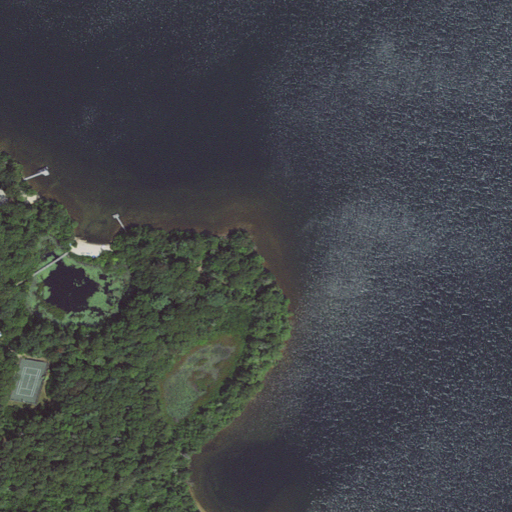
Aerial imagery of cape in Massachusetts named Lewis Point containing open water, mixed forest, woody wetlands, low intensity development, deciduous forest, herbaceous wetlands, and evergreen forest